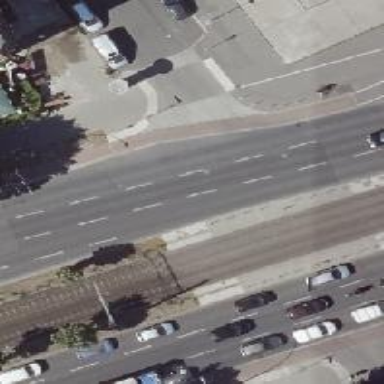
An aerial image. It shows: Footway that serves as traffic island.